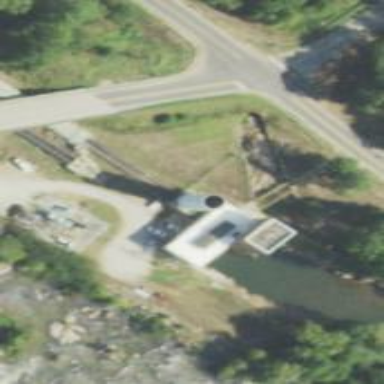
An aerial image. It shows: Hydro power generator utilizing water storage as its method.